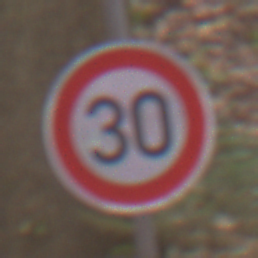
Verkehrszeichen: Geschwindigkeit30
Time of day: Midday
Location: Outdoor (Nature)
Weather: Overcast
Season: Autumn
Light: Natural